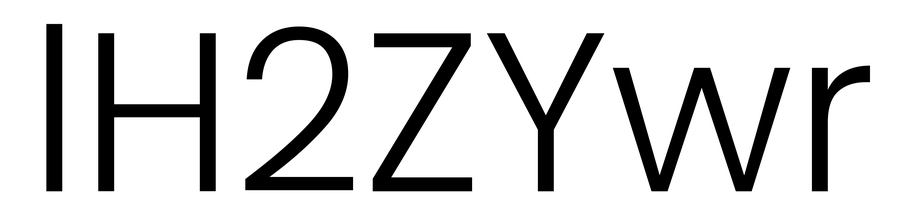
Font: Poppins-Light